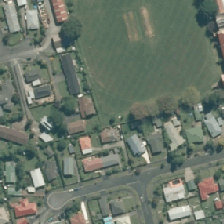
Land cover: urban_parkland